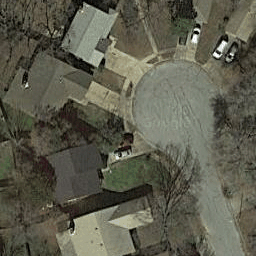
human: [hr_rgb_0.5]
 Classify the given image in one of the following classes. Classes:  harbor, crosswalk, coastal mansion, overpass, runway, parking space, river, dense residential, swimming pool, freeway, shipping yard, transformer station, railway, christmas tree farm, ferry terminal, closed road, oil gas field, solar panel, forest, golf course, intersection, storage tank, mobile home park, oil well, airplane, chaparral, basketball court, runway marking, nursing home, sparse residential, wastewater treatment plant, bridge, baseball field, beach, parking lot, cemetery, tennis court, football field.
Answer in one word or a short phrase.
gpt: closed road